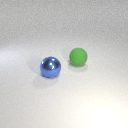
large green rubber sphere to the right of large blue metal sphere